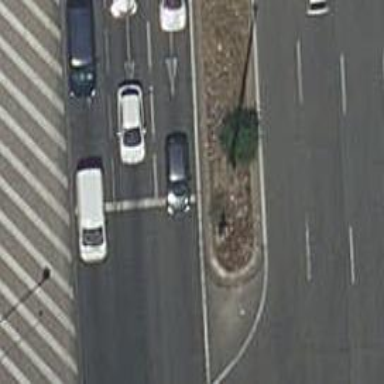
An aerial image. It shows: Road with traffic signals.